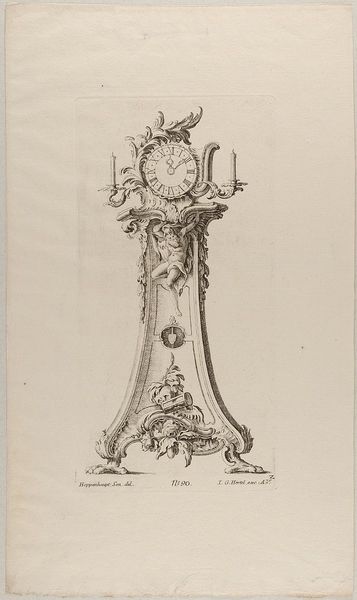
Titel: Standuhr, Nachstich von Blatt 2 der Folge 'Standuhren auf schlanken Kasten'
Künstler: Johann Michael Hoppenhaupt
Standort: Hamburg
Institution: Museum für Kunst und Gewerbe Hamburg
Schlagwörter: fuß, laub, mann, weiß, menschen, schwarz, zeichnung, muster, geschichte, tod, füllhorn, figur, rokoko, putto, schrift, papier, grafik, graphik, inschrift, ornamente, kerze, uhr, kerzen, fotografie, photographie, vanitas, druck, druckgraphik, druckgrafik, schraffur, radierung, entwurf, ornamental, kunstgewerbe, standuhr, kerzenhalter, leben, jesus, laubwerk, greif, zeit, vorlage, putten, kunsthandwerk, pendel, zeiger, zierrat, amoretten, symbole, todes, rocaille, personifikationen, atlas, sanduhr, römische ziffern, saturn, zeitmessung, chronos, style, reproduktionen, greifenfuß, industriedesign, druckerzeugnisse, muschelwerk, vogelbeine, vergänglichkeit, ornamentstich, vorlageblätter, stützfigur, tierklaue, zhierrat